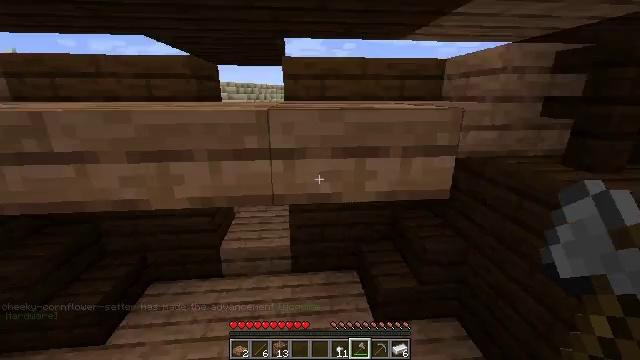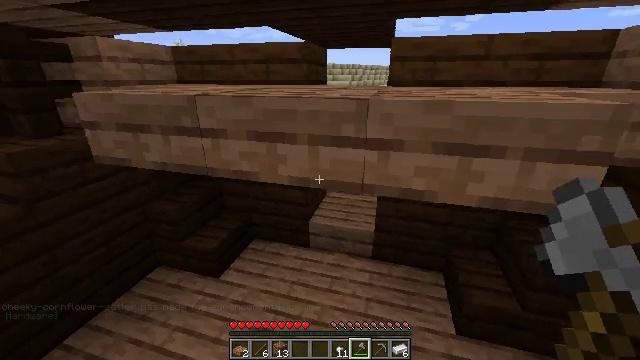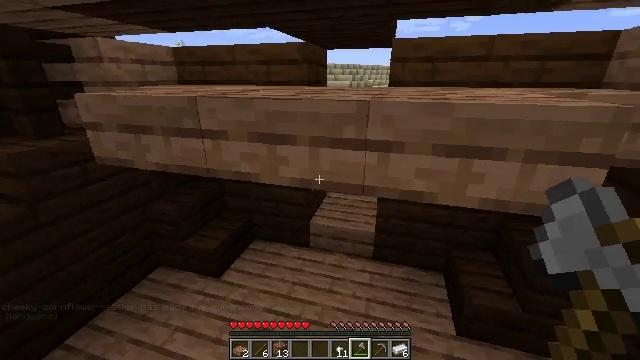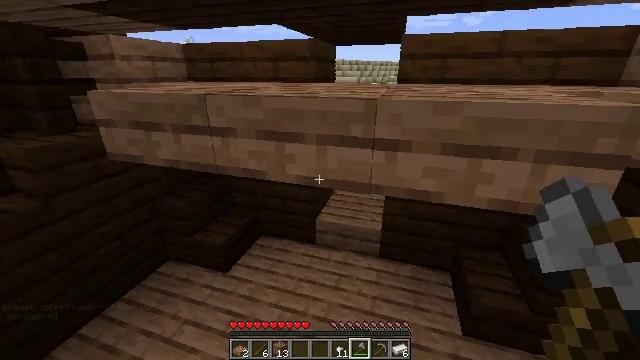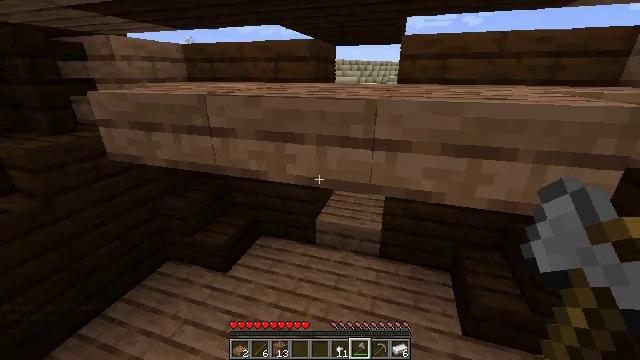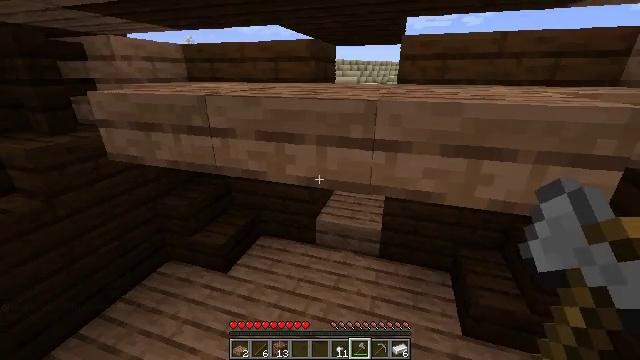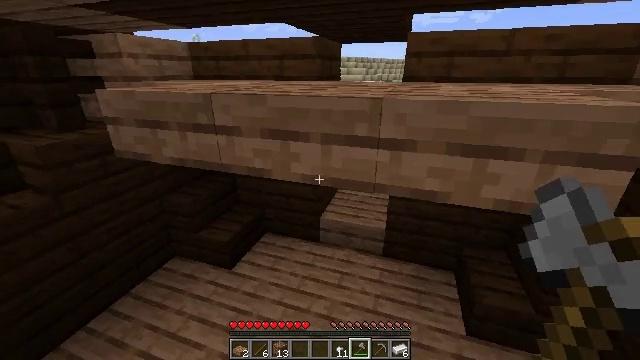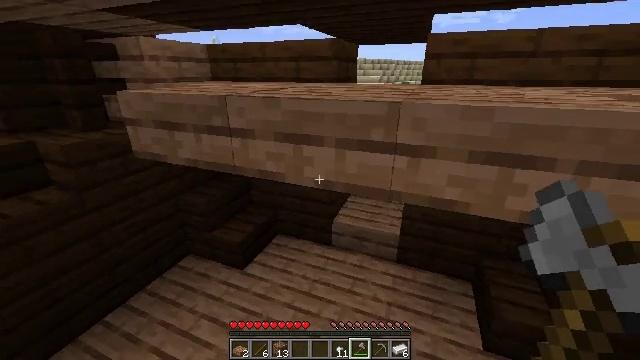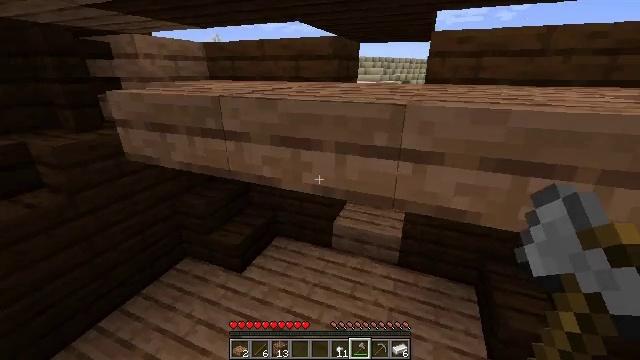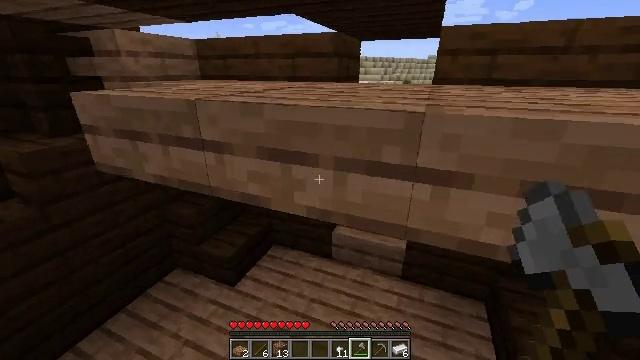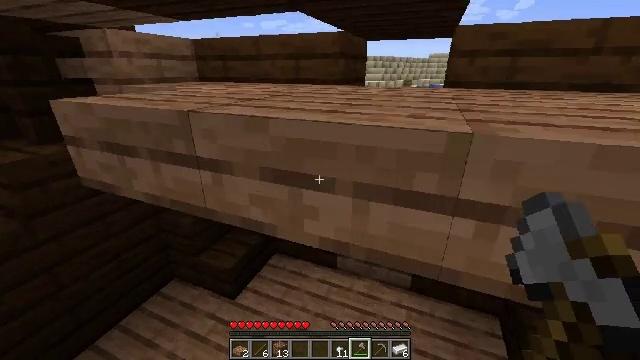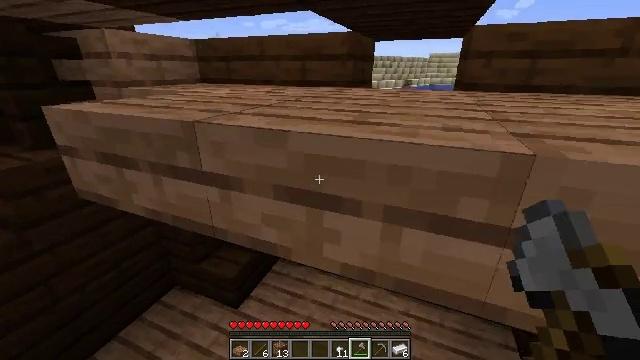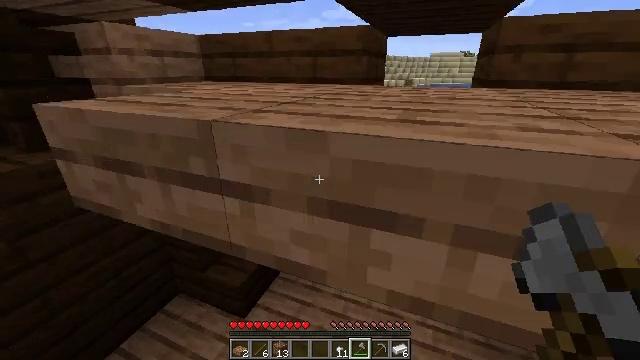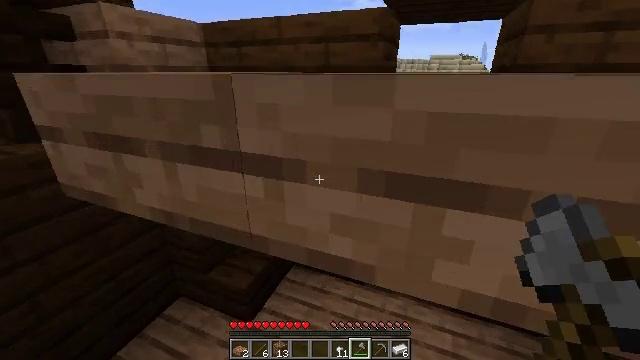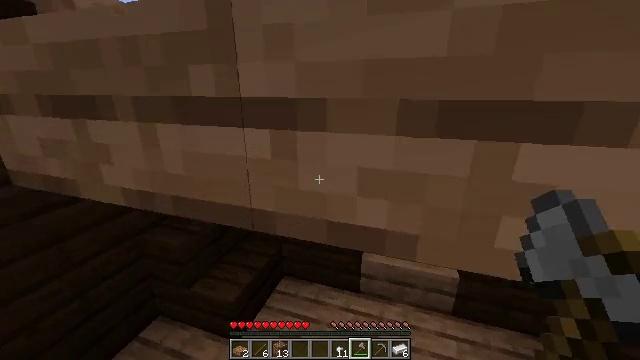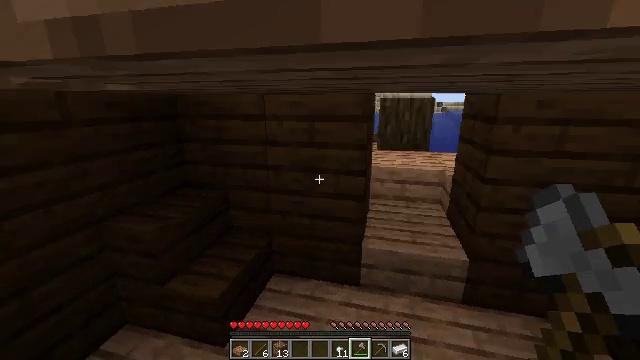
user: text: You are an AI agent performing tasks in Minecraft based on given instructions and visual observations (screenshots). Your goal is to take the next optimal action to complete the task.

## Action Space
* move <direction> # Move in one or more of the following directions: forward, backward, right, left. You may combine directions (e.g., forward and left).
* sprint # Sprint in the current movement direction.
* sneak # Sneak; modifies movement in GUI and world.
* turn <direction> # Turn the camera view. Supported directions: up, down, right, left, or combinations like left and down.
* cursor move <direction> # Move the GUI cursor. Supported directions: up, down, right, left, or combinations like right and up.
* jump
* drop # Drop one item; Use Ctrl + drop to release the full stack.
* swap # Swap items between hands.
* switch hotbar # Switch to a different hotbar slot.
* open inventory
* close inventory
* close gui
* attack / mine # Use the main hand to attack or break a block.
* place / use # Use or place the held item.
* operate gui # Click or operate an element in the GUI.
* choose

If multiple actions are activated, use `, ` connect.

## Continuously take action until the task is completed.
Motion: motion action
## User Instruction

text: Gather the jungle slab for reuse.
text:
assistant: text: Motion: turn left and down
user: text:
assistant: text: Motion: no_op
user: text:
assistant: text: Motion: turn left
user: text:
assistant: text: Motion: no_op
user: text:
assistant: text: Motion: no_op
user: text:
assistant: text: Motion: turn left
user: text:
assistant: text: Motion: move forward, turn left
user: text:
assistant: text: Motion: move forward
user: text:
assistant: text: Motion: move forward
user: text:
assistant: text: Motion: move forward and move left
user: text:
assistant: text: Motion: move forward and move left
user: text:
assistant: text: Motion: move forward and move left
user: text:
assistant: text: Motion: move forward and move left
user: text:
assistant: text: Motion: move forward and move left, turn right and up
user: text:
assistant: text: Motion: move forward, turn right and up
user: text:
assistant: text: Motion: move forward, turn right and up
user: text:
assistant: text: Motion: turn right and up
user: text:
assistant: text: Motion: no_op
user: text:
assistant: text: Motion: no_op
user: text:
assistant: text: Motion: no_op
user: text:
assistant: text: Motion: turn right
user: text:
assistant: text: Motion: turn right and down
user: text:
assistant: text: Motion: move right, turn right and down
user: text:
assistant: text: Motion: move forward and move right, turn down
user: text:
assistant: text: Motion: move forward and move right, turn down
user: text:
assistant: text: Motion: move forward and move right, turn down
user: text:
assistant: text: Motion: move forward, turn left and down, attack / mine
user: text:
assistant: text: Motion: turn left and down, attack / mine
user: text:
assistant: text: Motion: turn left and down, attack / mine
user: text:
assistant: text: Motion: attack / mine